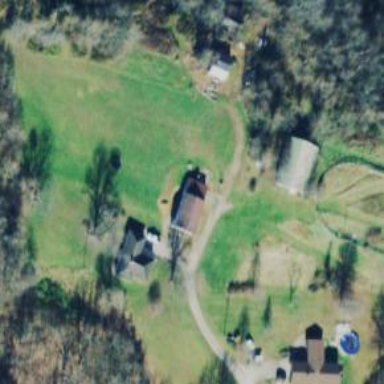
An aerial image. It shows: Driveway.